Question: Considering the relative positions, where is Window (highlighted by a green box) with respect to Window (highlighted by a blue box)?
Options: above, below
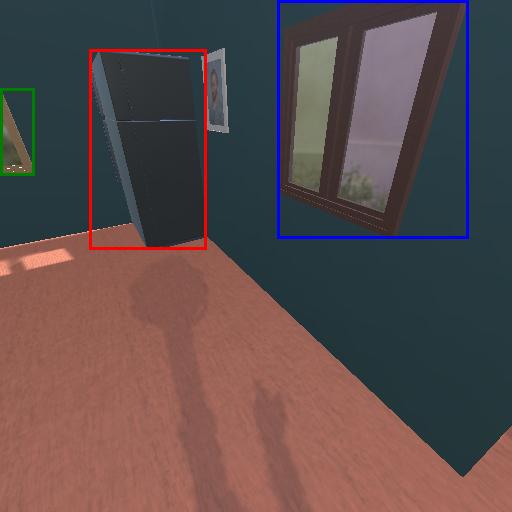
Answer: above